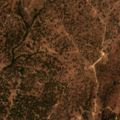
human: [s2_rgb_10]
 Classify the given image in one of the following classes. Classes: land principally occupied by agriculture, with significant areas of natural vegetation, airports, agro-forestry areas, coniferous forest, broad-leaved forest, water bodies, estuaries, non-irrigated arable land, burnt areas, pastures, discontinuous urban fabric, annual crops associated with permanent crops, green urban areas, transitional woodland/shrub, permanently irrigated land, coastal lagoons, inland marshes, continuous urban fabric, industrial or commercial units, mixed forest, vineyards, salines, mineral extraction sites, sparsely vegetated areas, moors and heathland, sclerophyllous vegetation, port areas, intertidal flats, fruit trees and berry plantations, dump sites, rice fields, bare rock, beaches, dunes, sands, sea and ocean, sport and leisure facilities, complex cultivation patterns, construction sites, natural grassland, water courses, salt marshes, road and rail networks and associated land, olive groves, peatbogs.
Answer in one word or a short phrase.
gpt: non-irrigated arable land, agro-forestry areas